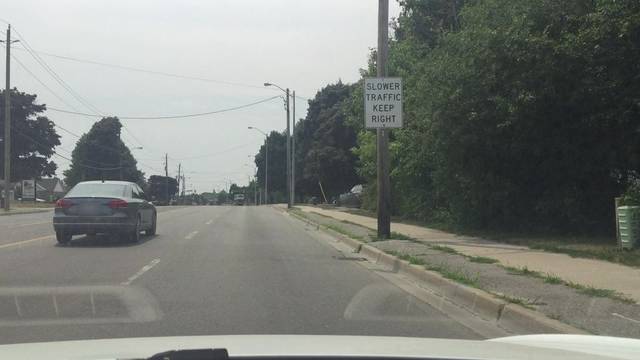
Region: Canada
Coordinates: 43.91, -78.792